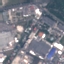
Land use / land cover class: Industrial